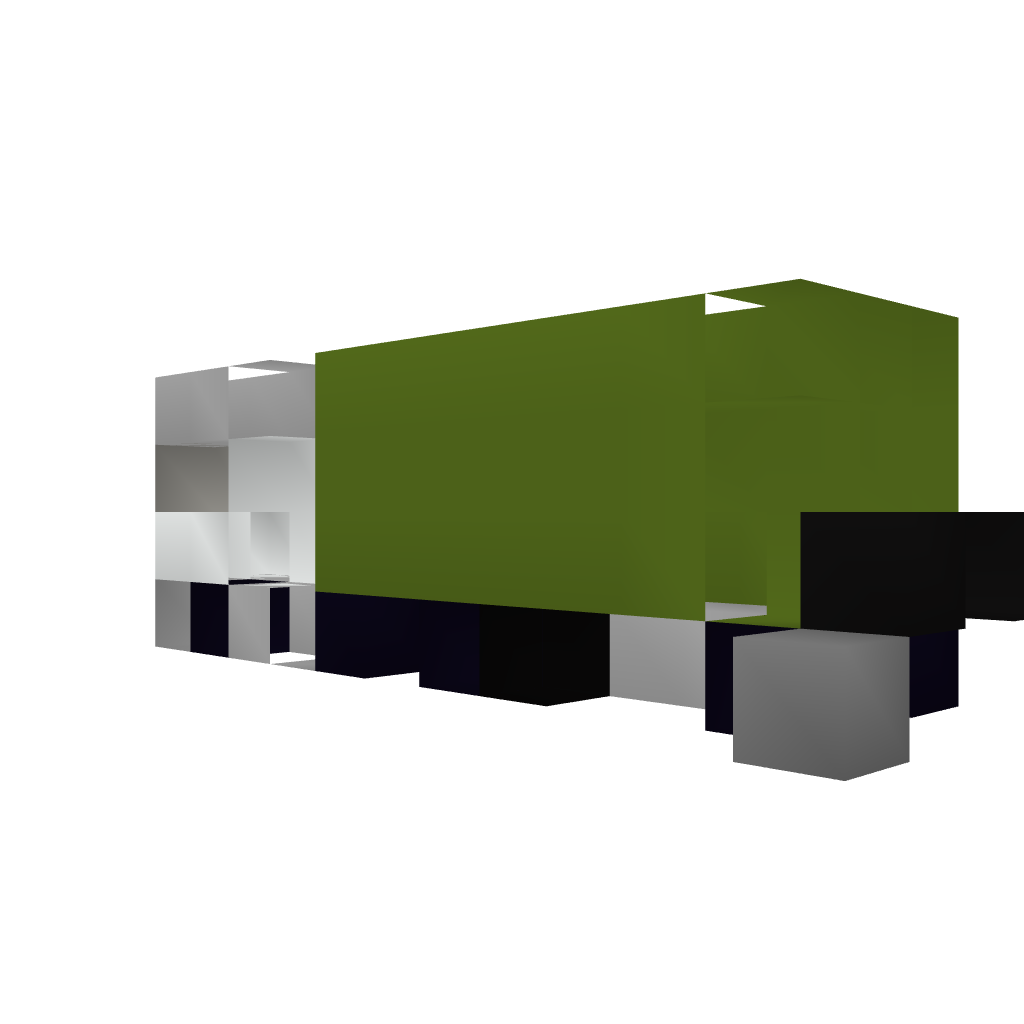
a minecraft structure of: Cargo Truck